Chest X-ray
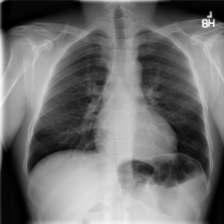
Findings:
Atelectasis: negative
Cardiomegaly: negative
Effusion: negative
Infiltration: negative
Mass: negative
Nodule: negative
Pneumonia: negative
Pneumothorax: negative
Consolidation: negative
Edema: negative
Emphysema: negative
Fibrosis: negative
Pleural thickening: negative
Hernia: negative